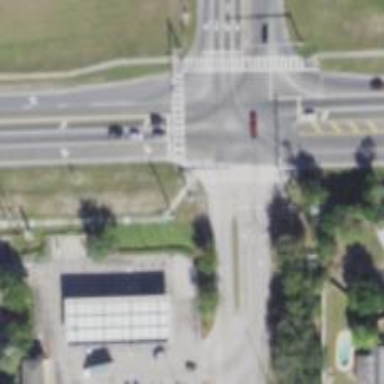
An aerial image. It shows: Marked crossing on footway.